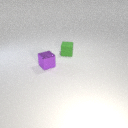
small purple metal cube to the left of small green rubber cube